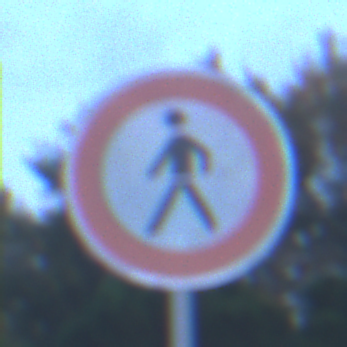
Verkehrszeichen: VerbotFussgaenger
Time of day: Dawn
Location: Outdoor (Urban)
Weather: PartlyCloudy
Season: NotSpecified
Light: Natural